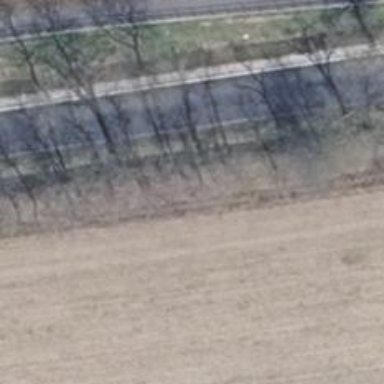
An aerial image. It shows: Row of trees in natural setting.